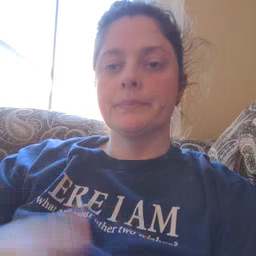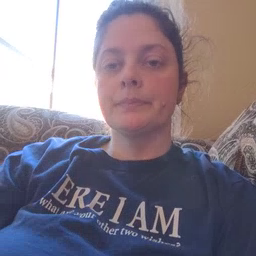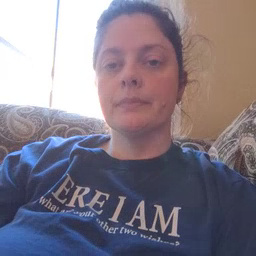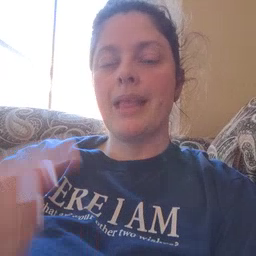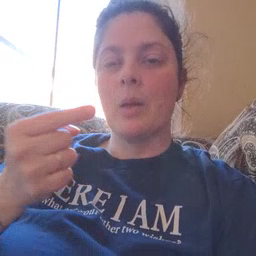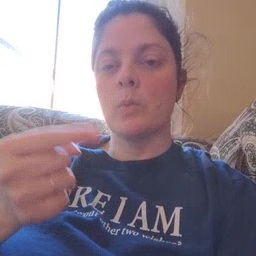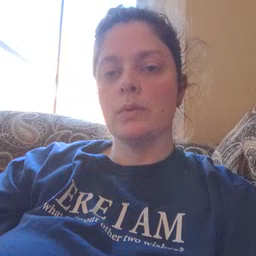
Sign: owie